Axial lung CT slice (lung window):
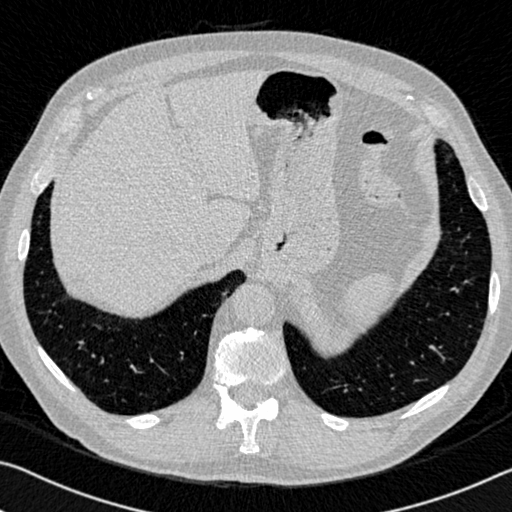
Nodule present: no